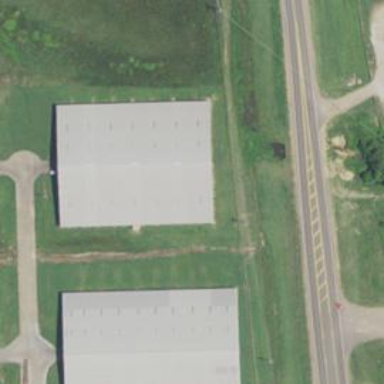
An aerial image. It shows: Warehouse.